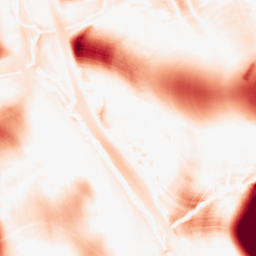
Category: morphological
Decomposition family: tophat
Decomposition parameters: size: 50
mode: white
Upsampling method: bilinear
Upsampling parameters: scale: 8
Upsampling scale: 8